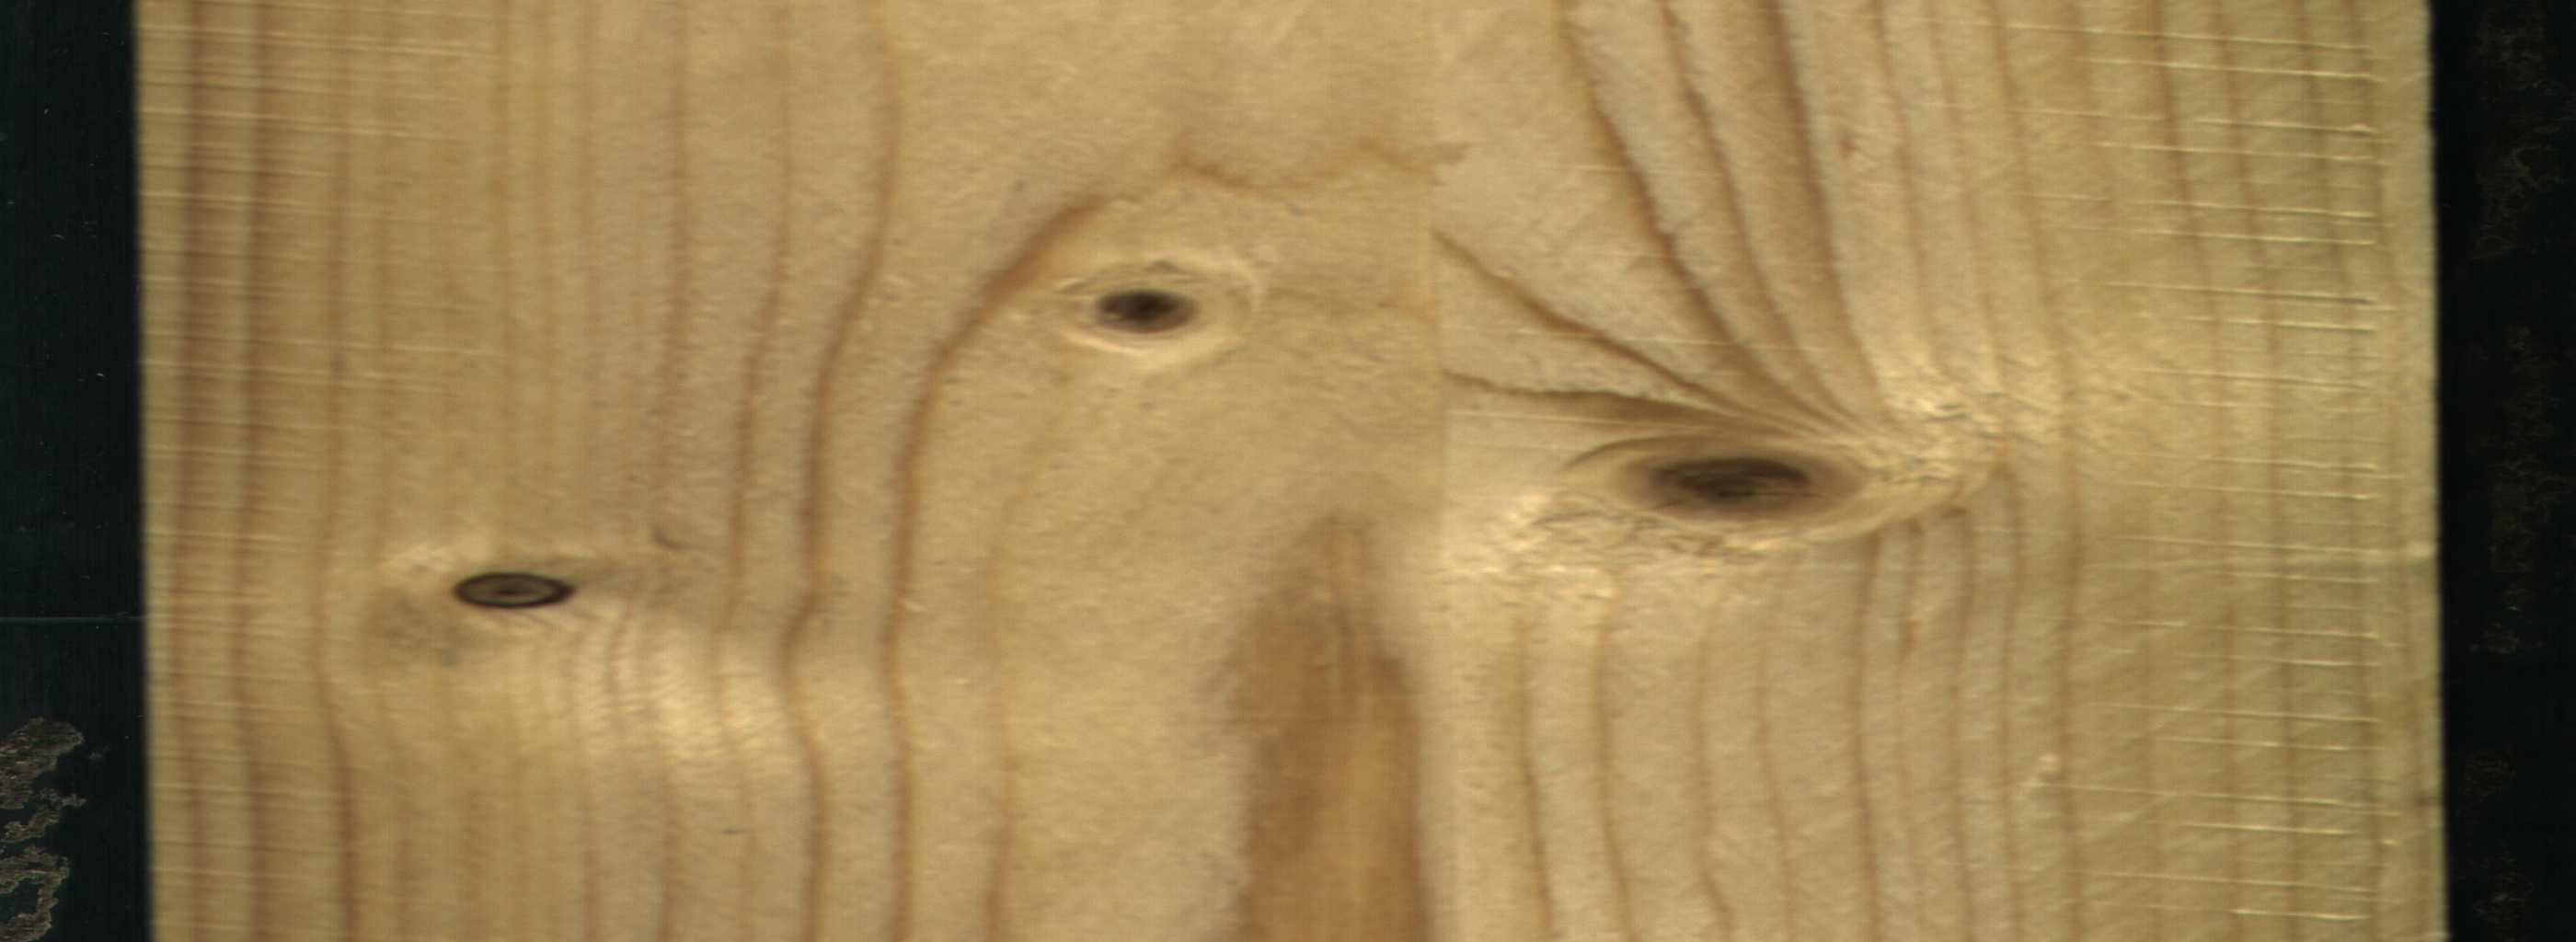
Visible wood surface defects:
Dead_Knot
Live_Knot
Live_Knot